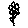
Label: flower